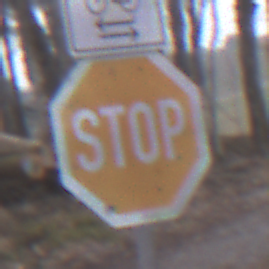
Verkehrszeichen: Stop
Zusatzzeichen oben: RichtungsangabeDurchPfeile9
Umgebung: Outdoor, Nature
Tageszeit: Midday
Wetter: Overcast
Licht: Natural
Jahreszeit: Autumn
Kontrast: LowContrast